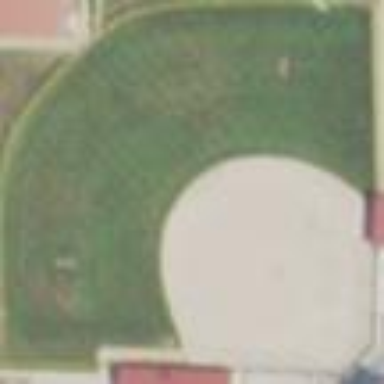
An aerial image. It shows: Baseball pitch for leisure and sports activities.